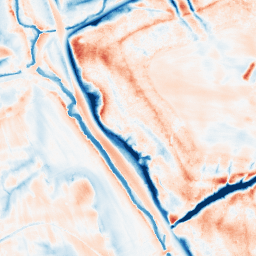
Category: edge_preserving
Decomposition family: guided
Decomposition parameters: radius: 8
eps: 0.1
Upsampling method: quintic
Upsampling parameters: scale: 8
Upsampling scale: 8